Field crop: maize
Growth stage: 2
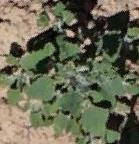
Species: chenopodium